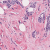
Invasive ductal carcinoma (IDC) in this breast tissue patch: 1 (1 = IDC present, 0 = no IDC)